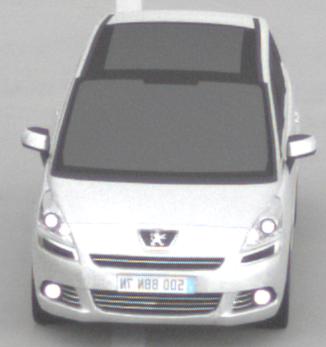
Make: Peugeot
Model: 5008 120 VTi
Detailed model: 5008 (I) Van
Model produced from: 2009/10
Model produced until: 2011/07
Doors: 5
Color: white
Road condition: dry road
Daytime: midday
Contrast: low contrast